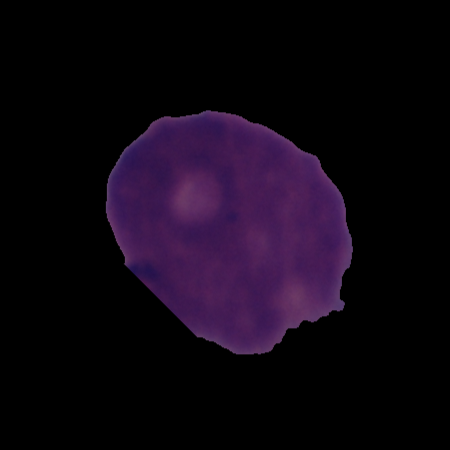
Label: cancer